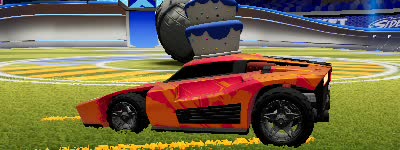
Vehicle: breakout